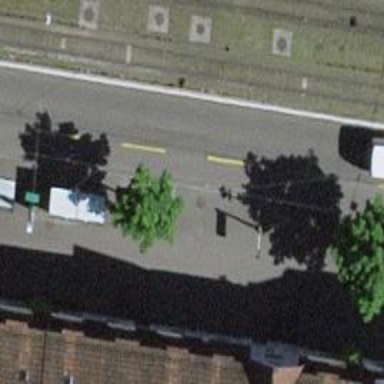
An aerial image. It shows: Platform for public transport with shelters. It serves as platform for railways and roads and is also used by trams.